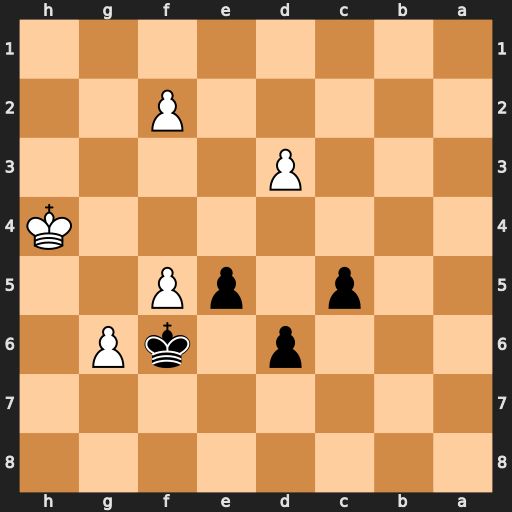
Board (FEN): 8/8/3p1kP1/2p1pP2/7K/3P4/5P2/8
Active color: b
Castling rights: -
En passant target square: -
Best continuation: e4 dxe4 c4 f4 c3 e5+ dxe5 fxe5+ Kg7 Kh5 c2